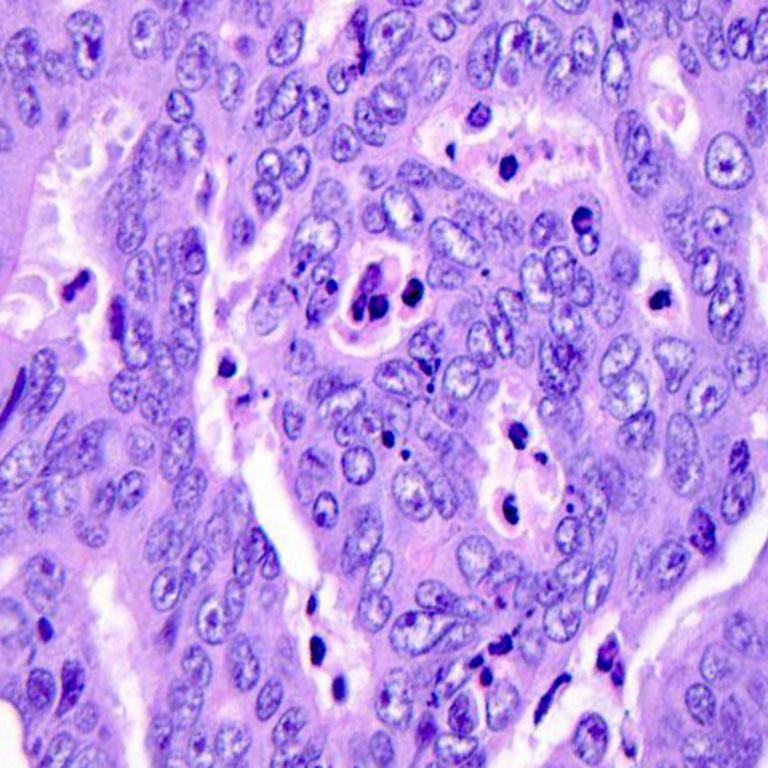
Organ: colon
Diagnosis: adenocarcinomas